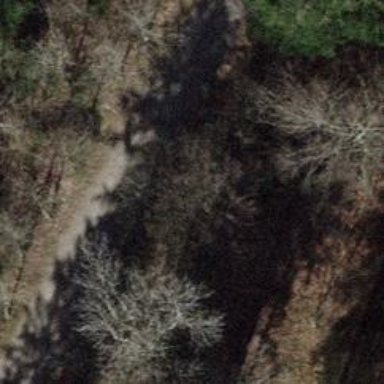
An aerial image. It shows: Culvert tunnel.